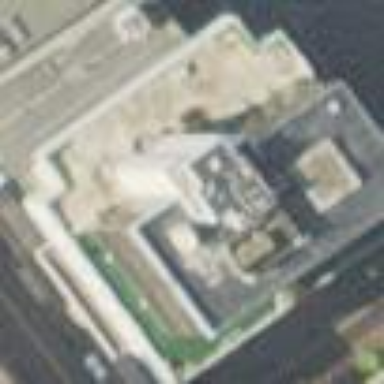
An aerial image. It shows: Office building.